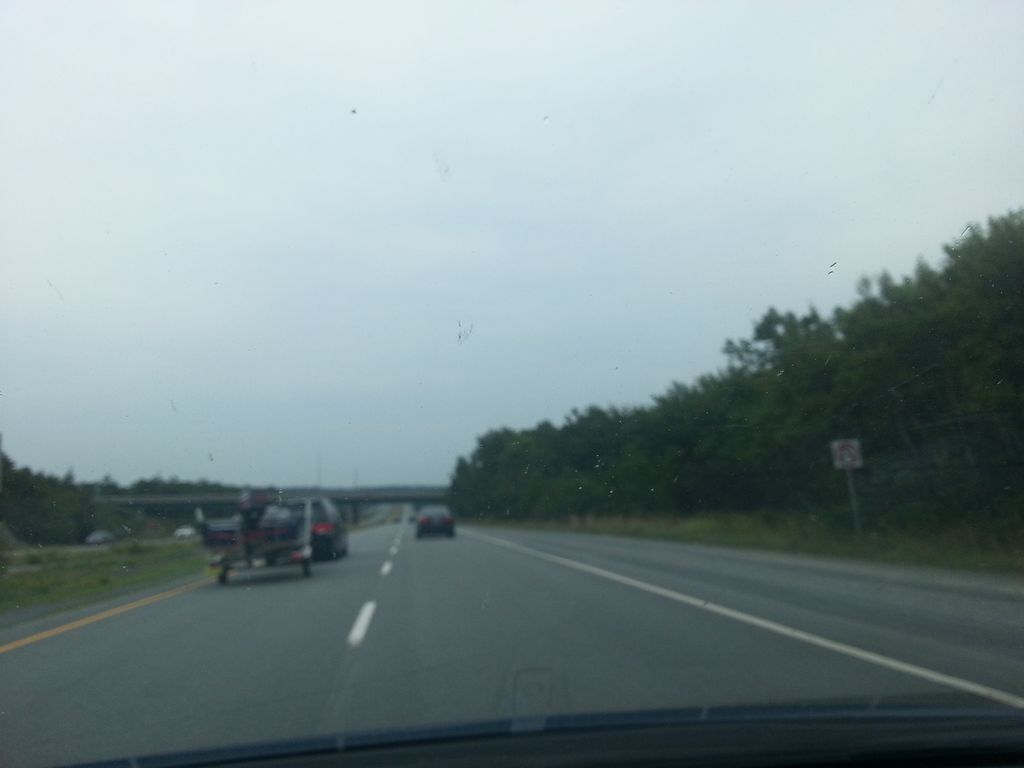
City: halifax